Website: apple
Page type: billing-address
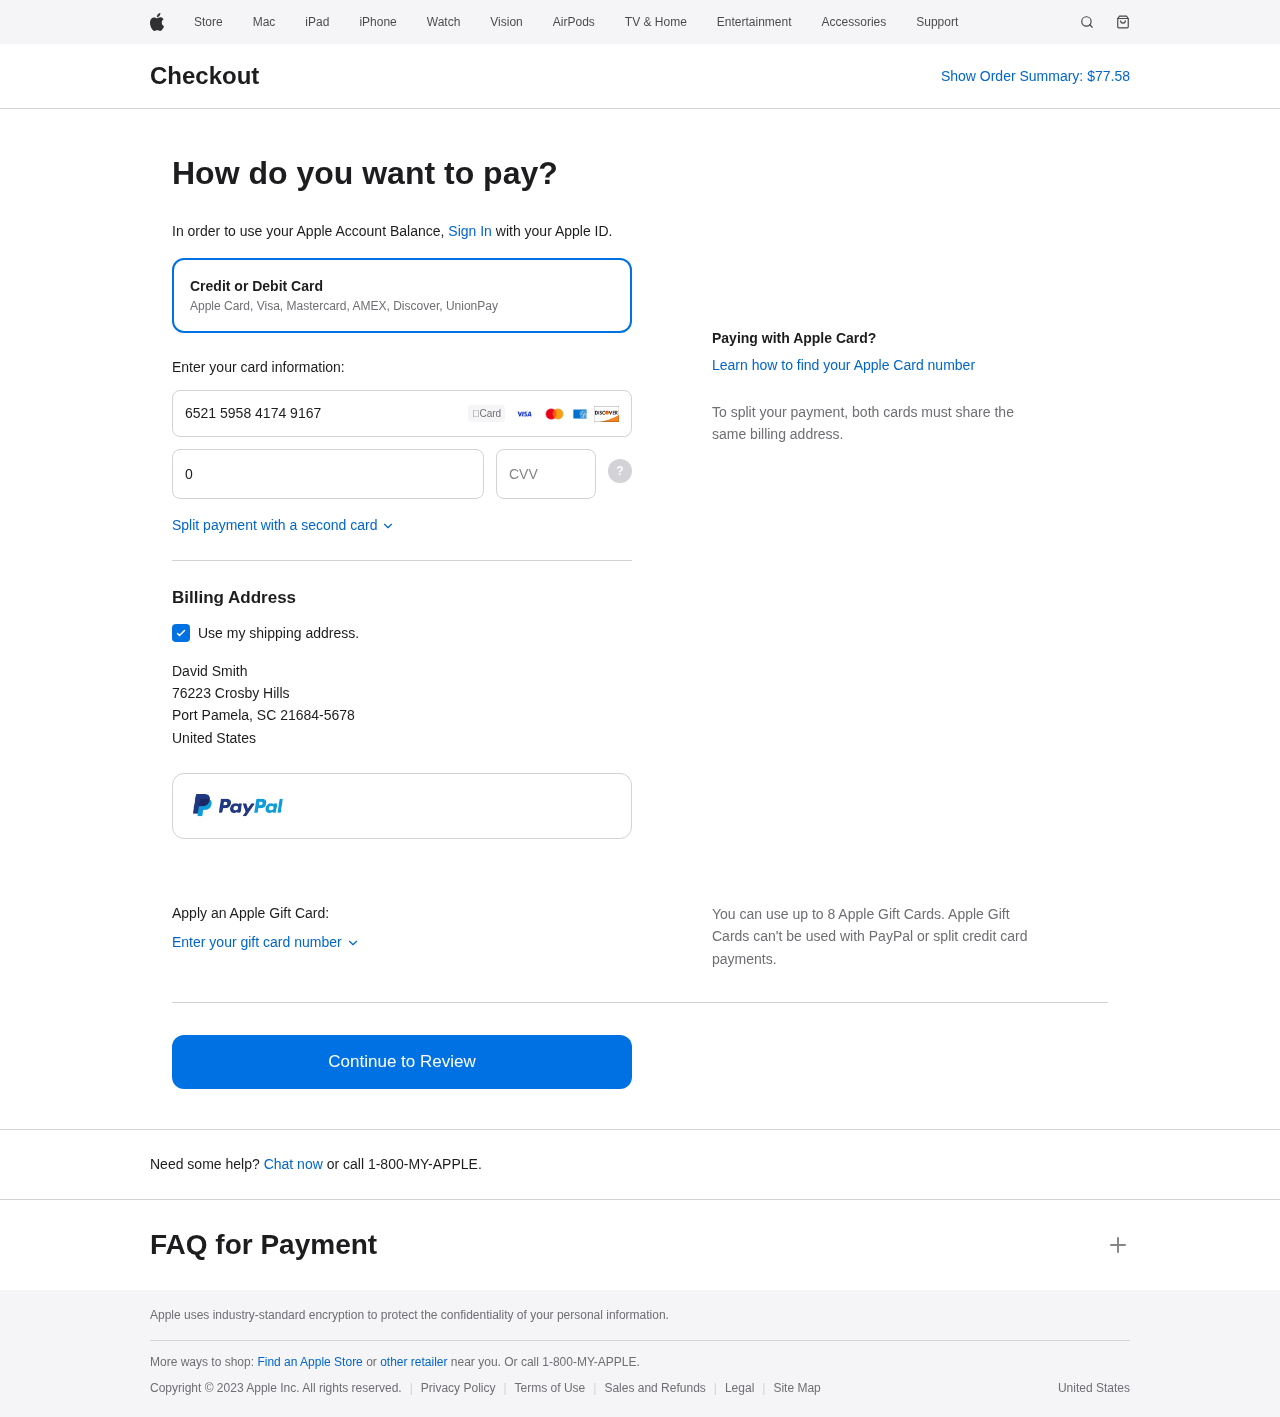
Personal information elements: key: PII_CARD_CVV
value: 170
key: PII_CARD_EXPIRY
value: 06/29
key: PII_CARD_NUMBER
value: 6521 5958 4174 9167
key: PII_CITY
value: Port Pamela
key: PII_COUNTRY
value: United States
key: PII_FULLNAME
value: David Smith
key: PII_POSTCODE_FULL
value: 21684-5678
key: PII_STATE_ABBR
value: SC
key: PII_STREET
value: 76223 Crosby Hills
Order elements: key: ORDER_TOTAL
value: $77.58